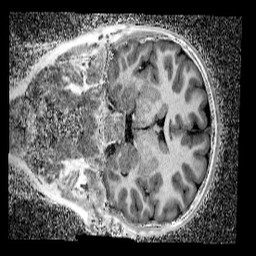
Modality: UNIT1_denoised
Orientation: coronal
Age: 10
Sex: male
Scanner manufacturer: siemens
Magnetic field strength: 3 T
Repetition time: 4 s
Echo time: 0.00299 s